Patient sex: M
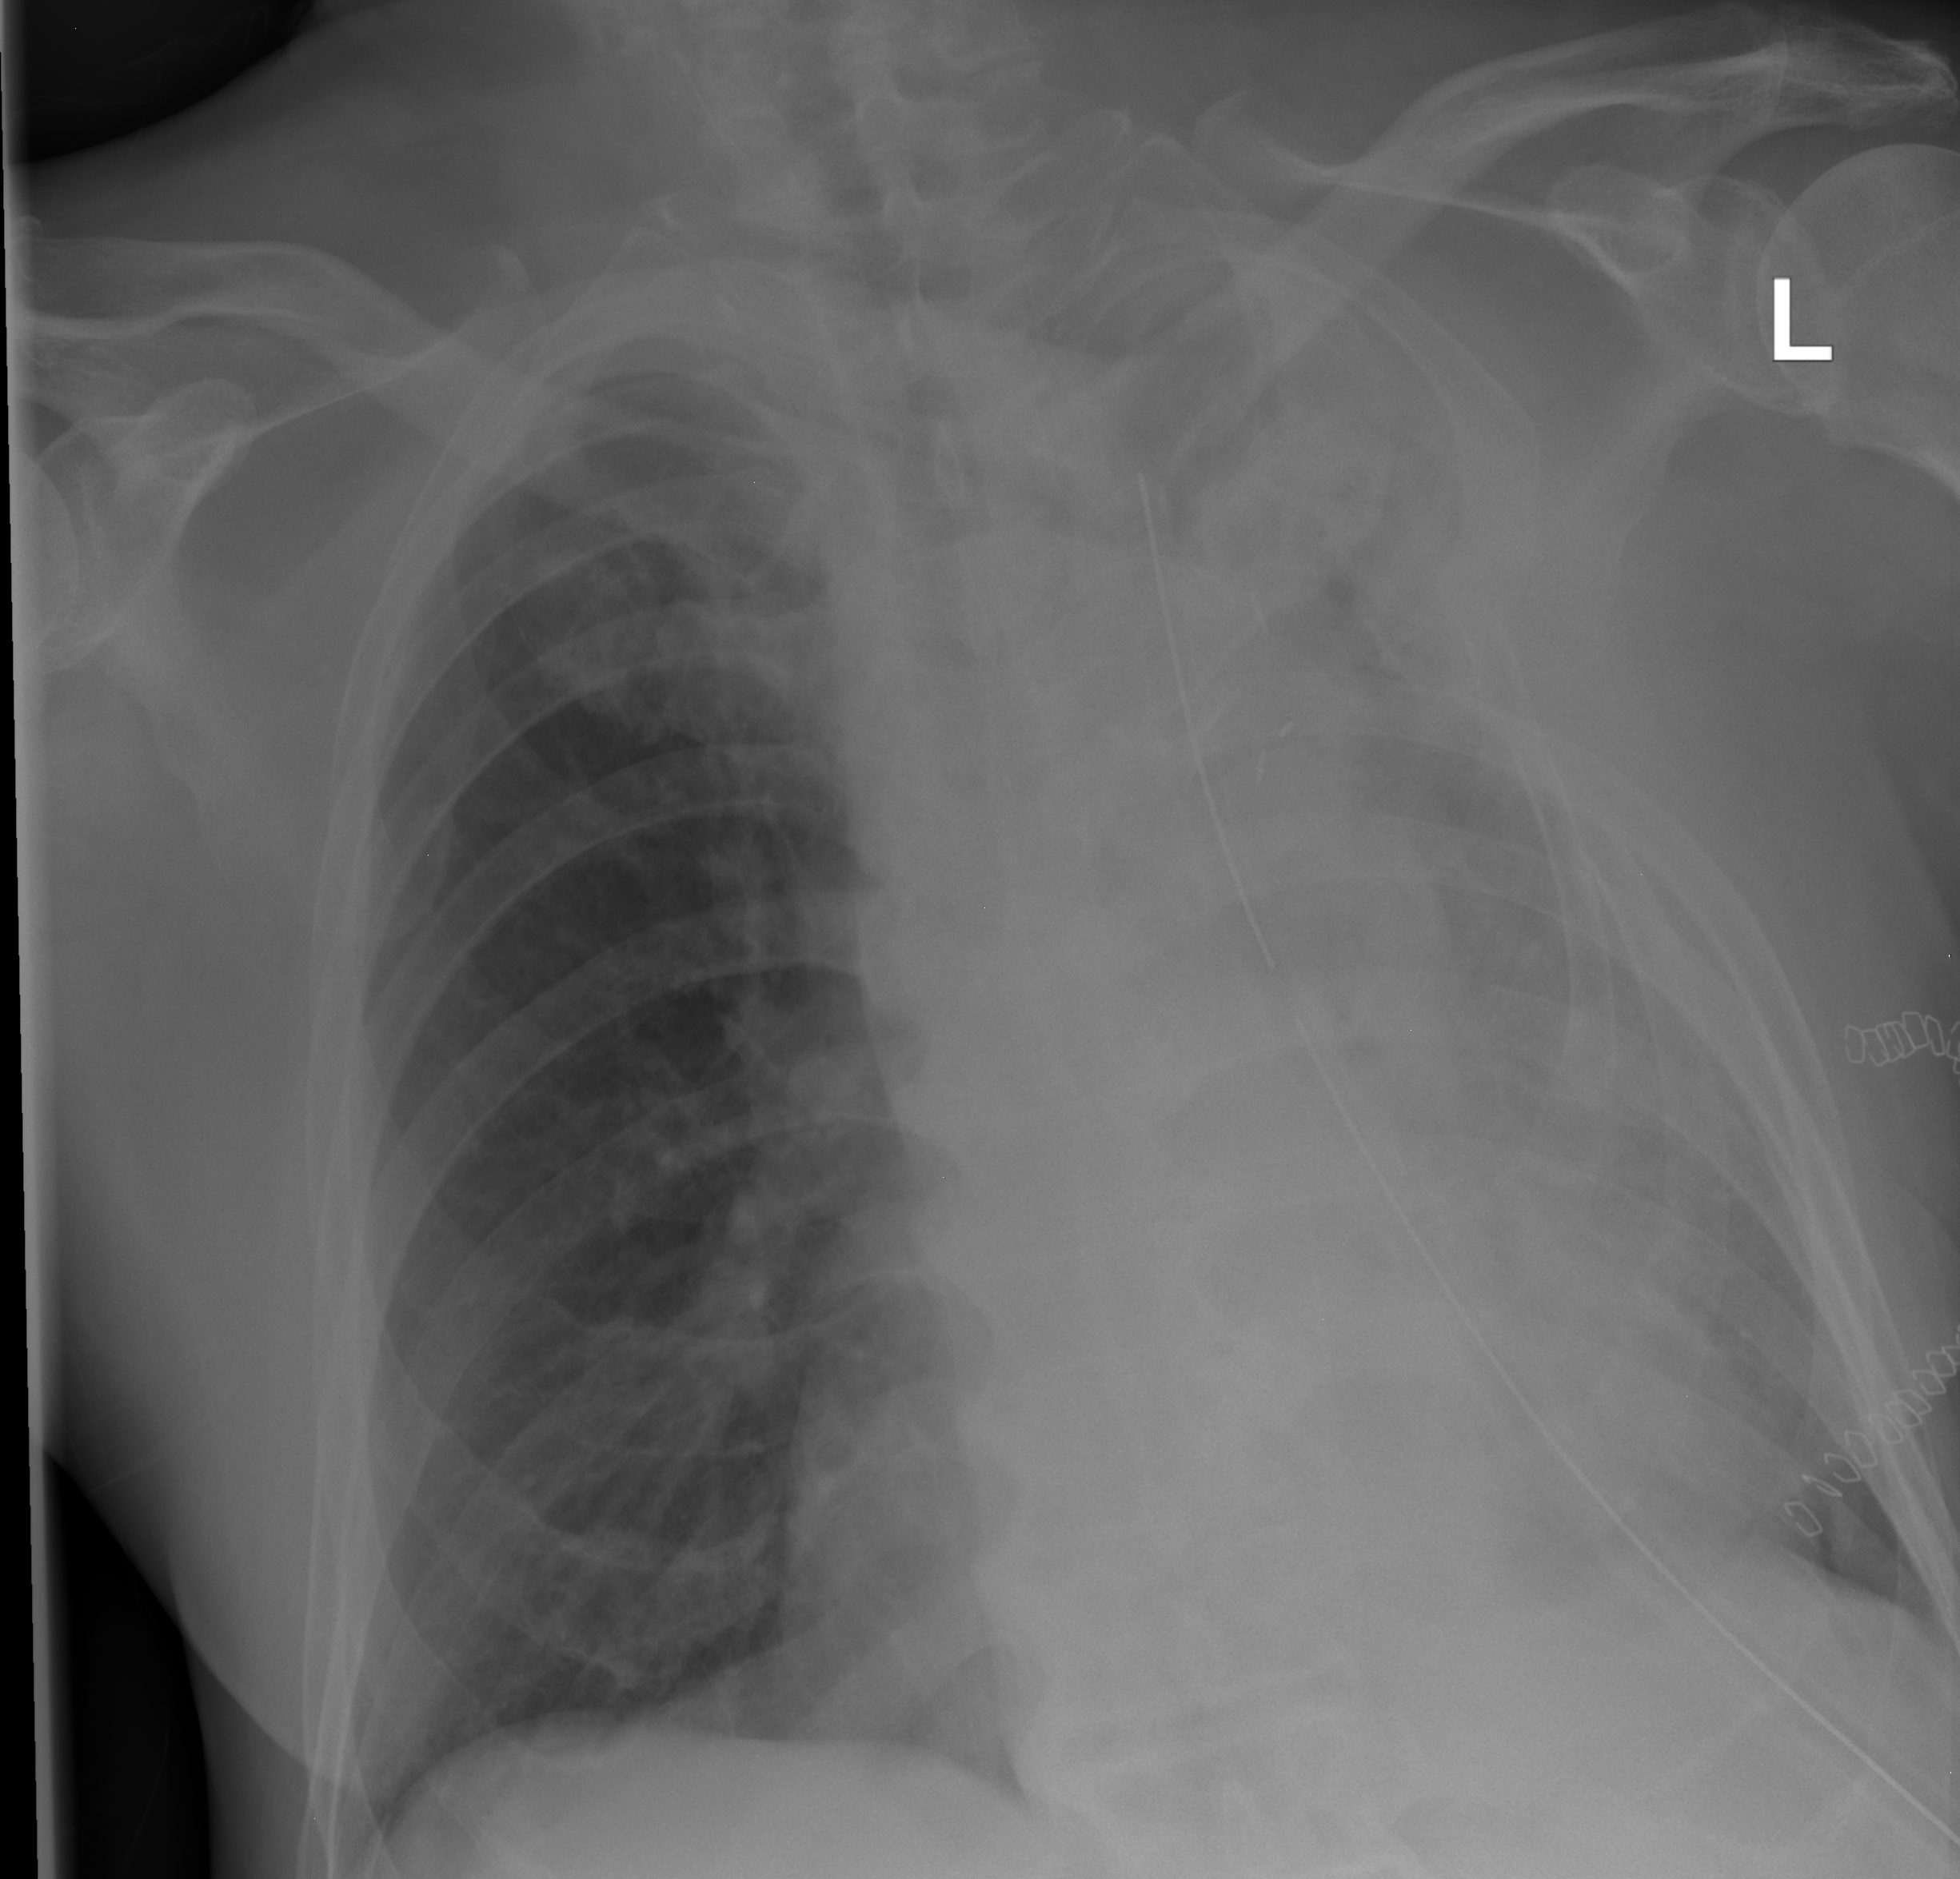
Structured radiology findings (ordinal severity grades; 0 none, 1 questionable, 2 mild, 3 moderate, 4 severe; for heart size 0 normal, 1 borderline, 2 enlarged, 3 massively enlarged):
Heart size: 0
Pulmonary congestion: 0
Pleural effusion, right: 0
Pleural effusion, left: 3
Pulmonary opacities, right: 0
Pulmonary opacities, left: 0
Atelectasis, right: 0
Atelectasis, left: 3